Field crop: maize
Growth stage: 2
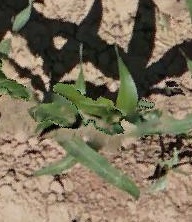
Species: maize